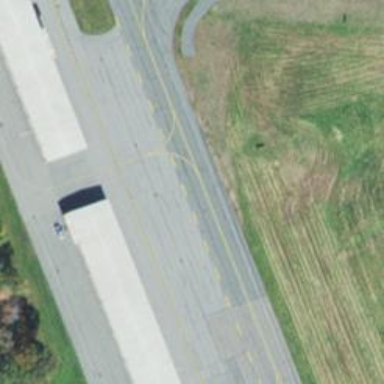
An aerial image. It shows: View of taxiway at the airport.